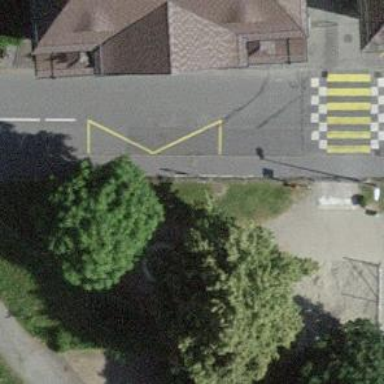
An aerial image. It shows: Bus stop with asphalt surface. This public transport platform is perfect for commuters to wait for their ride.